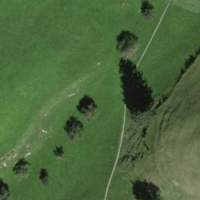
EUNIS habitat code: 24
Species observed at this site:
Cardamine pratensis